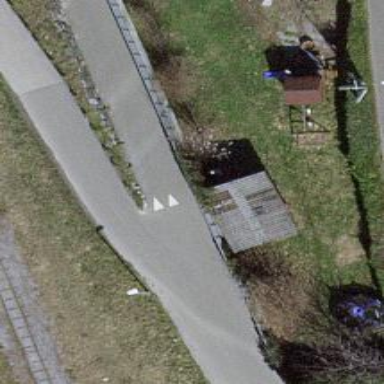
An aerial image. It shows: Asphalt footway.